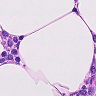
Metastatic tissue present: no